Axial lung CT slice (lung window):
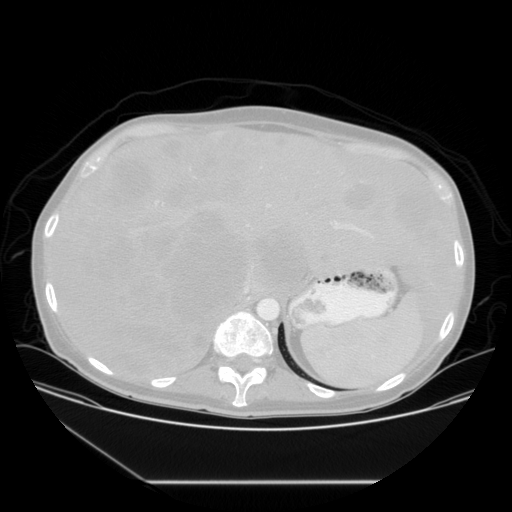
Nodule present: no